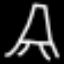
Label: The Eiffel Tower